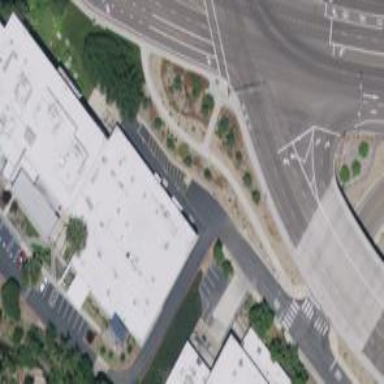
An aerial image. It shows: Office building.